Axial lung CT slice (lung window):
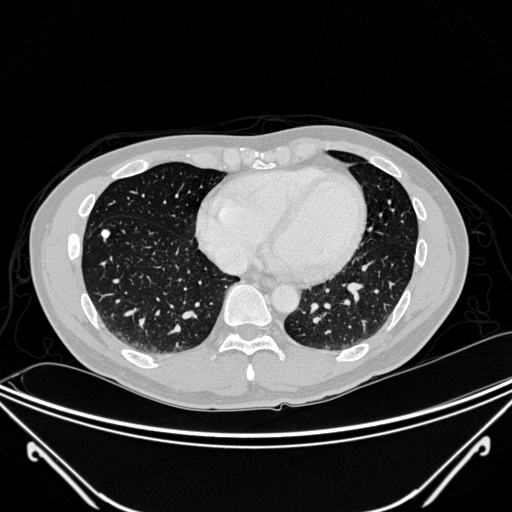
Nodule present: yes
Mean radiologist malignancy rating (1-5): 3.5